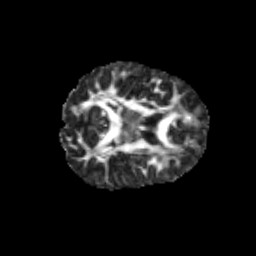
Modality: FA
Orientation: axial
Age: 12
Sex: female
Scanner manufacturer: siemens
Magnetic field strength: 3 T
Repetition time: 3.8 s
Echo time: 0.07 s